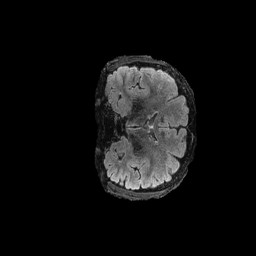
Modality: FLAIR
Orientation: coronal
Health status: ill
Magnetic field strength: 3 T